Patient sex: M
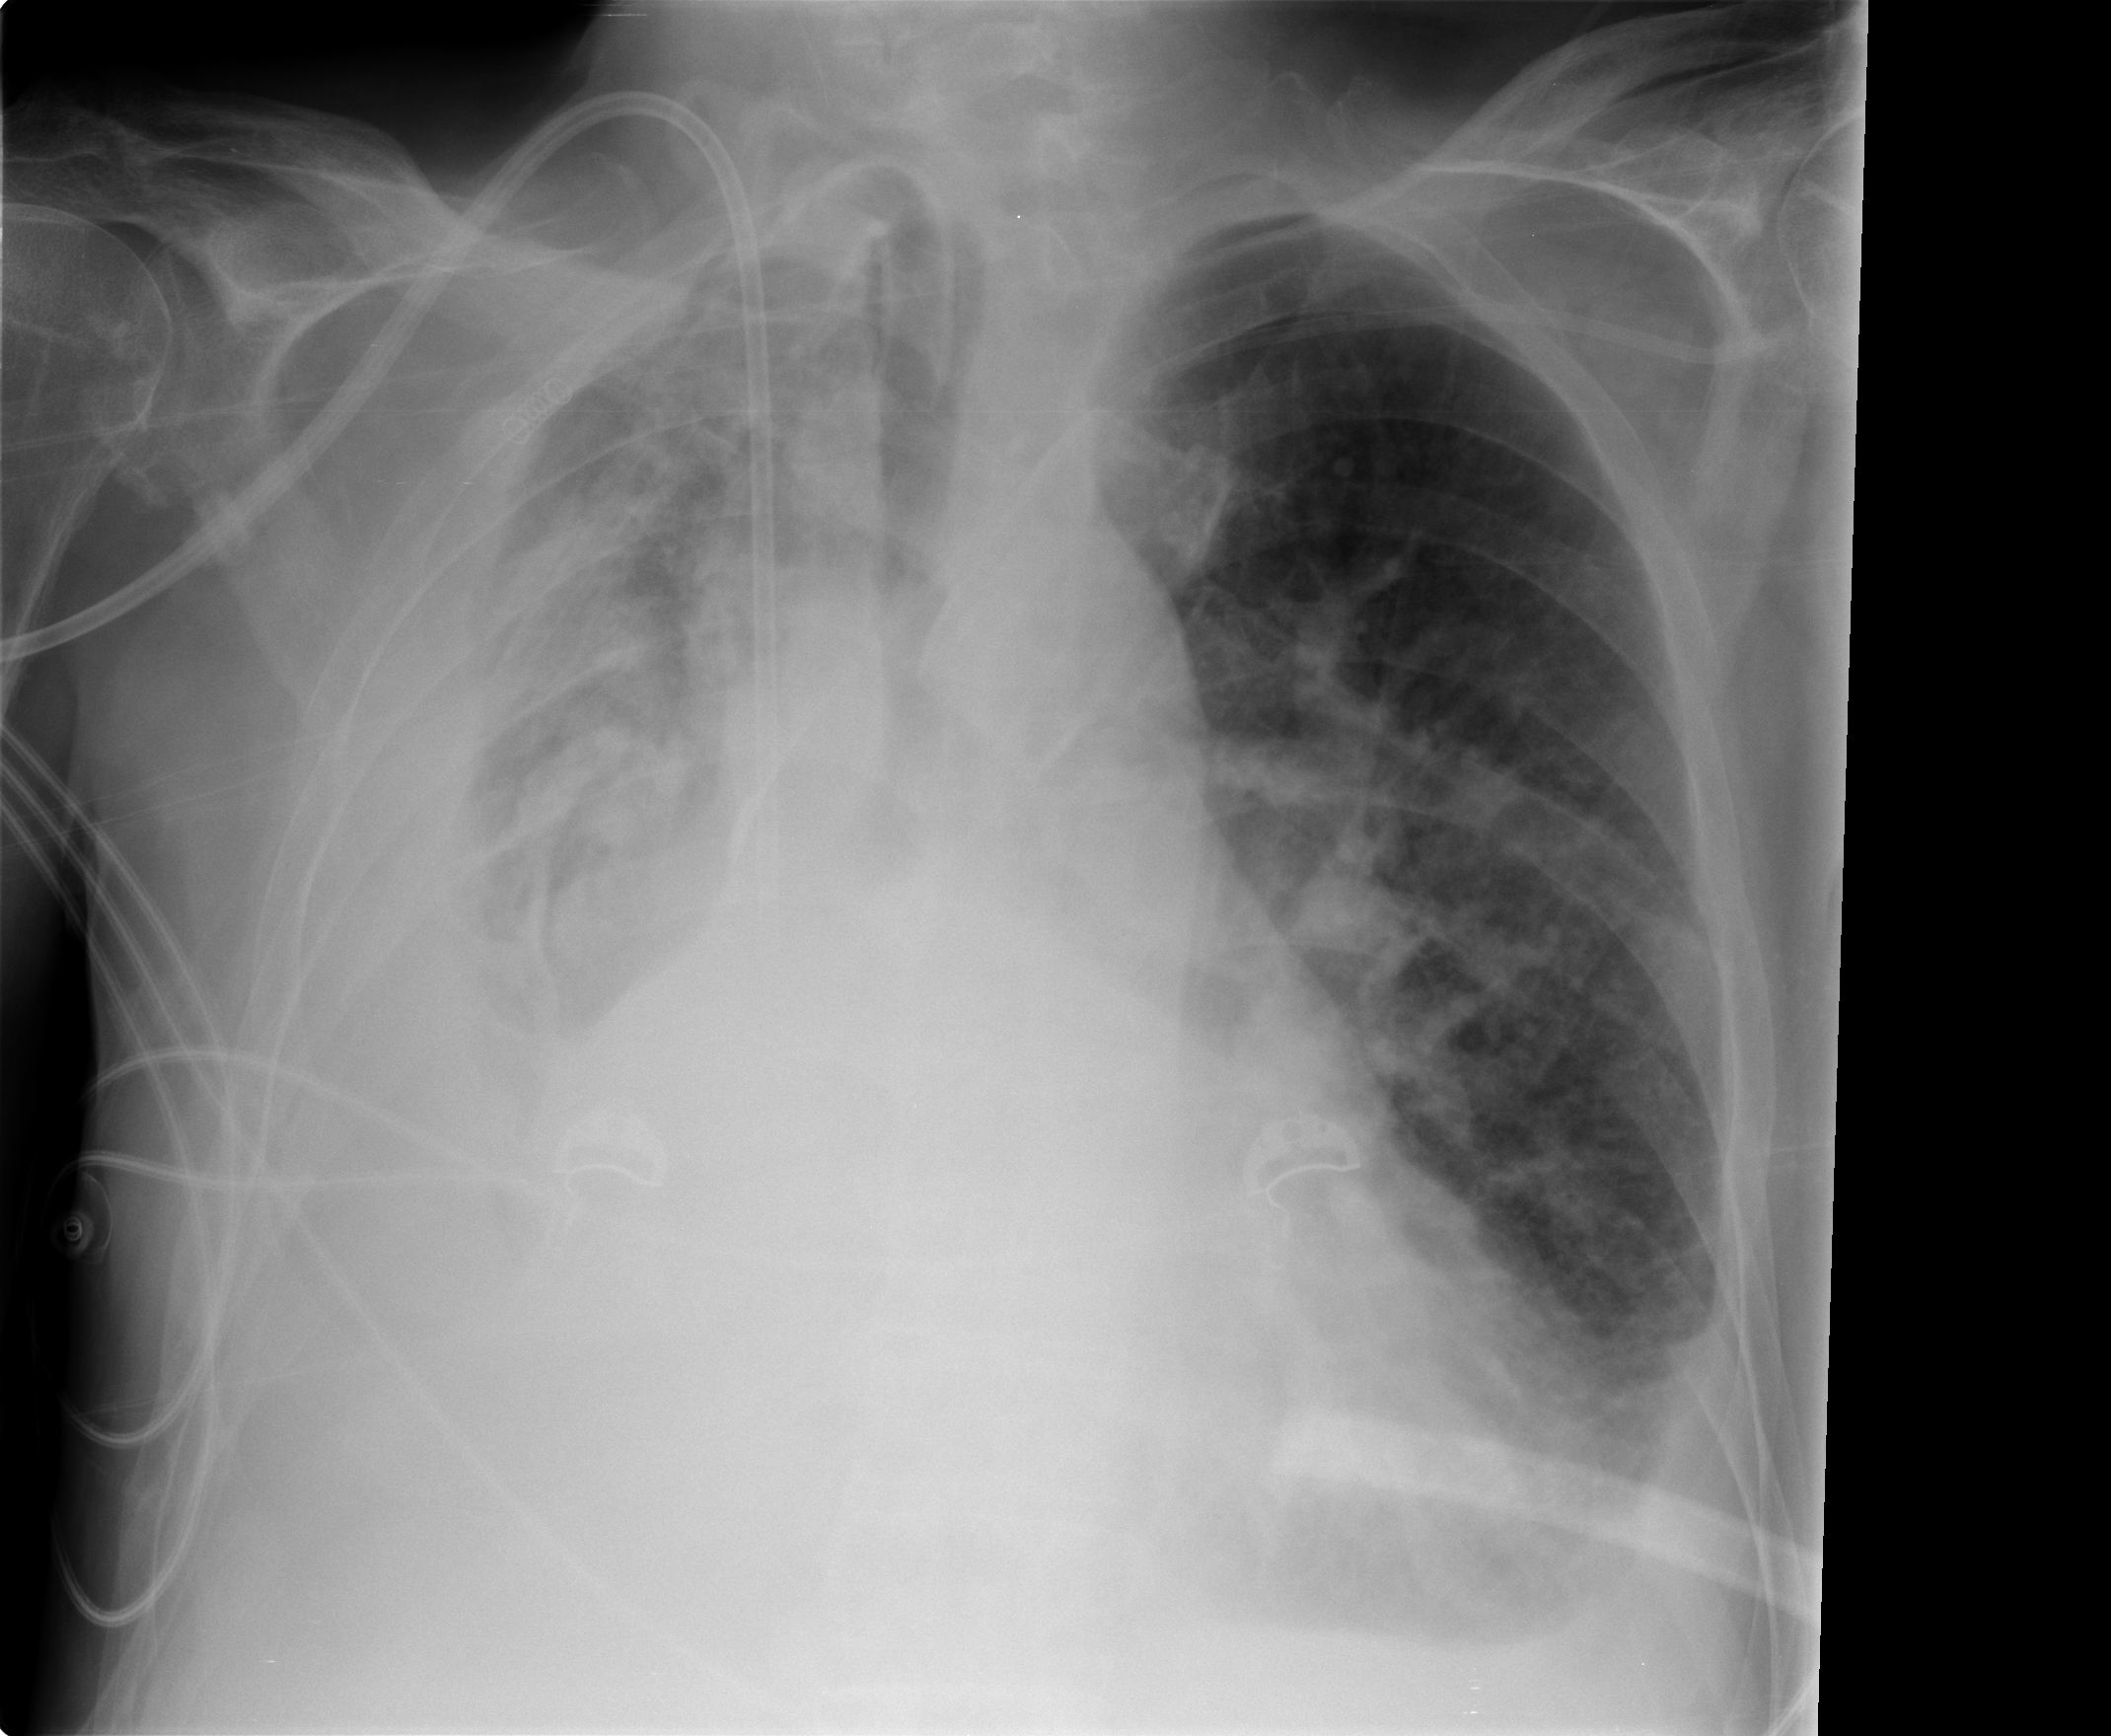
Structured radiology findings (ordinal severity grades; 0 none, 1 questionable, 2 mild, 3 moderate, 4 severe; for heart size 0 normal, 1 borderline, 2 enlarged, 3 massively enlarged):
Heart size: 2
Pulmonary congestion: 2
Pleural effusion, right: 3
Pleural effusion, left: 2
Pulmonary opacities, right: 3
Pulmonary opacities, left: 2
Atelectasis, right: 3
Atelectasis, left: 2